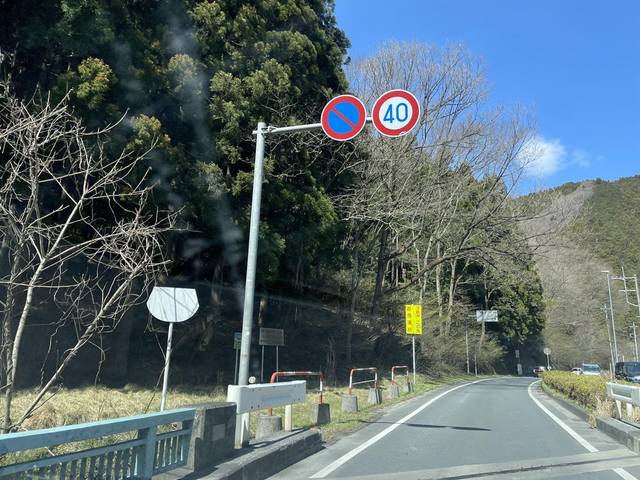
Region: Japan
Coordinates: 35.977, 139.128